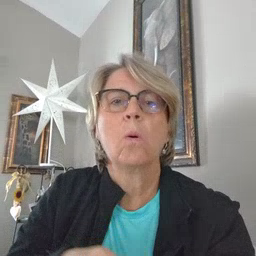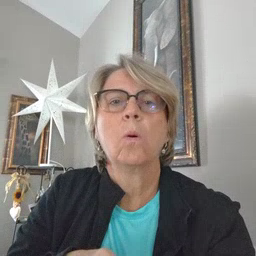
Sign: tomorrow